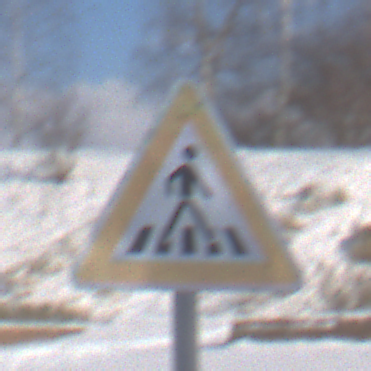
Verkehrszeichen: FussgaengerueberwegLinks
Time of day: MorningAfternoon
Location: Outdoor (Nature)
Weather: PartlyCloudy
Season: Winter
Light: Natural